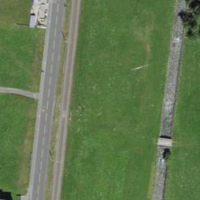
EUNIS habitat code: 26
Species observed at this site:
Achillea millefolium
Bistorta officinalis